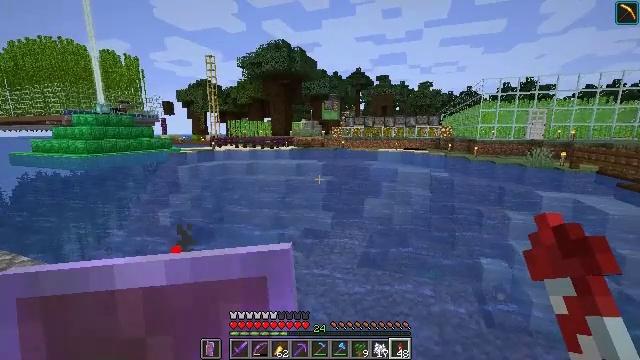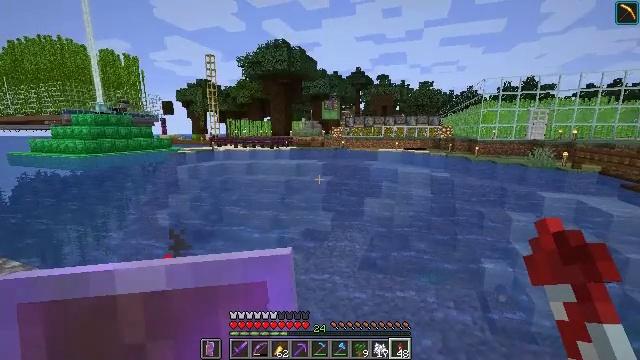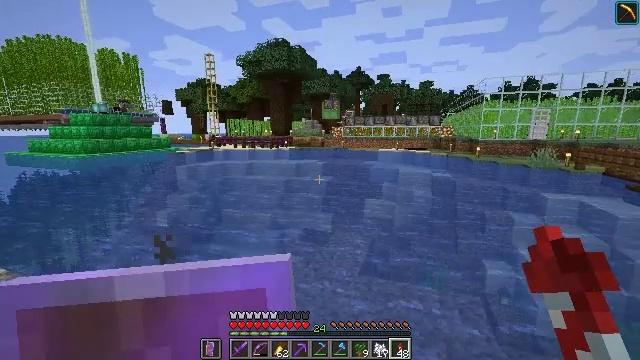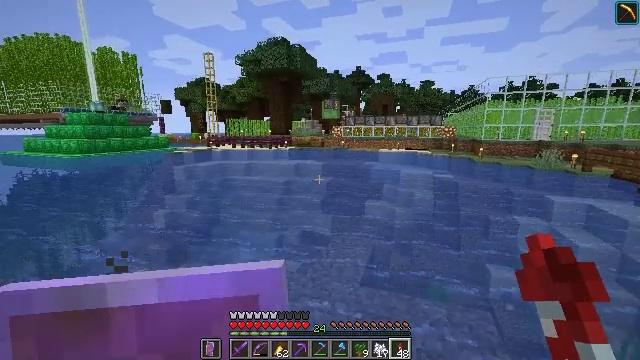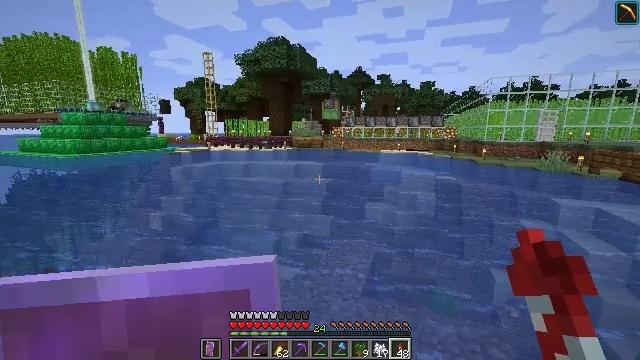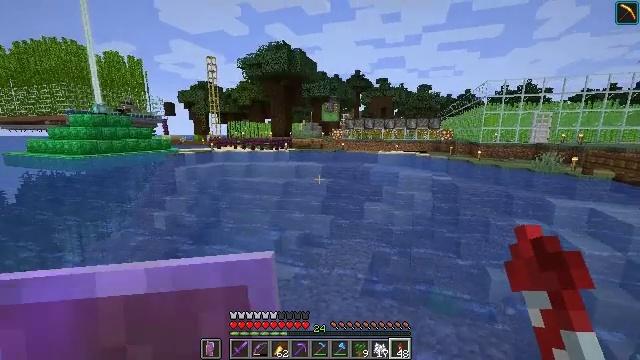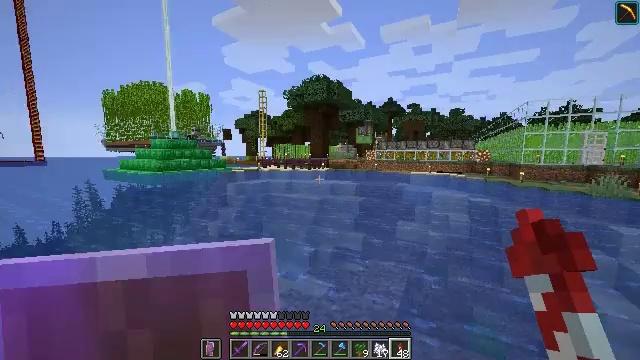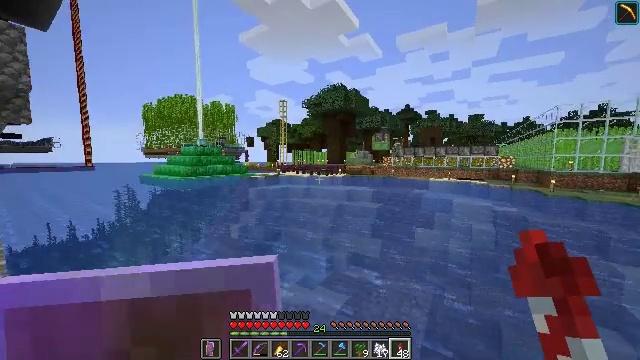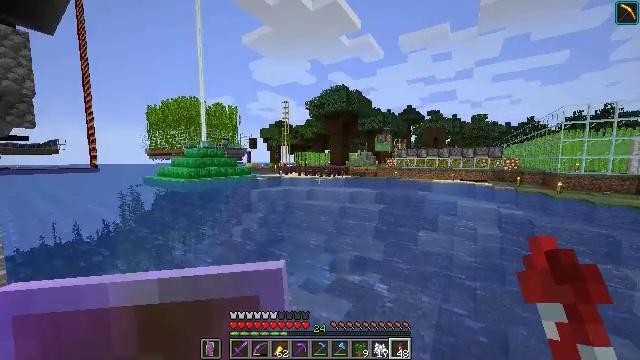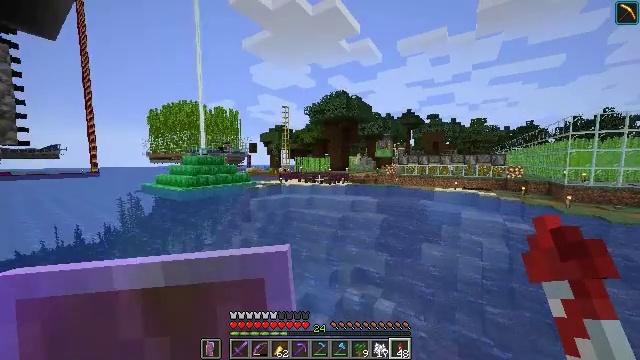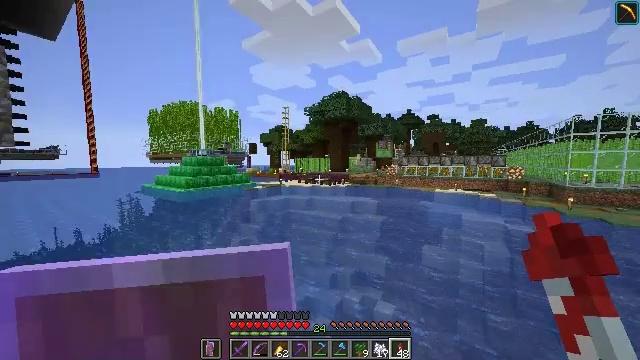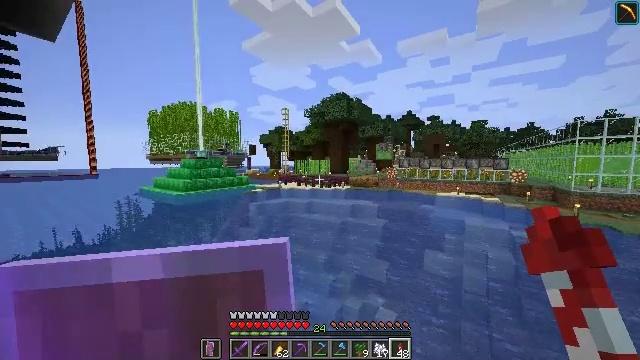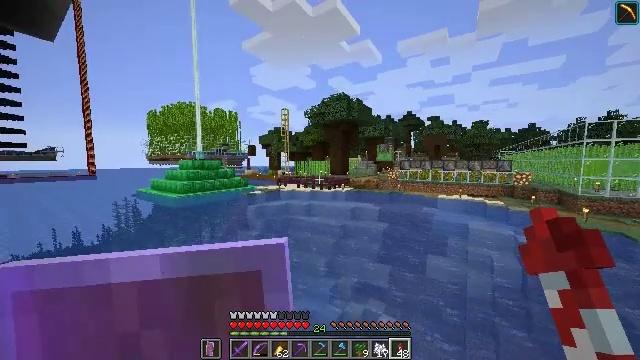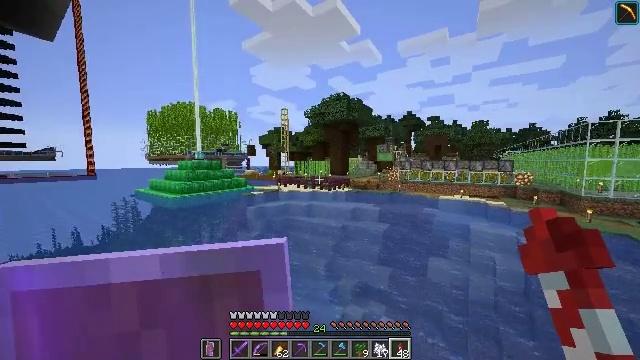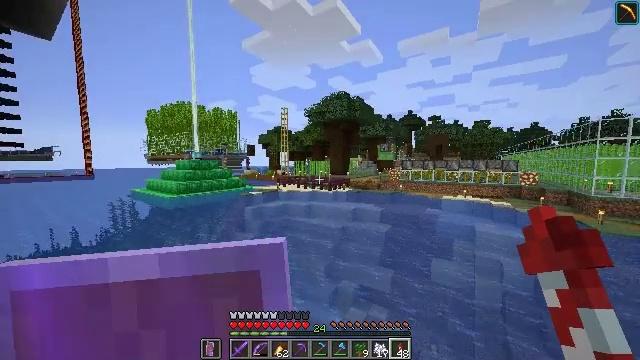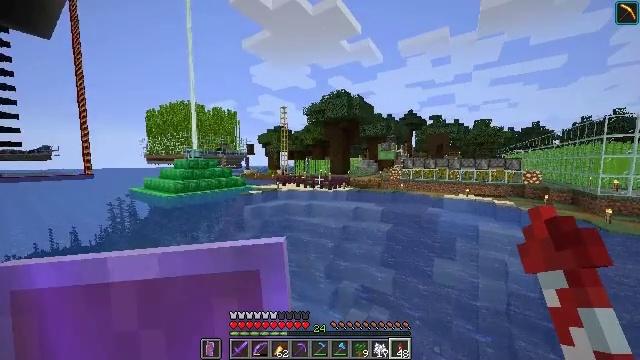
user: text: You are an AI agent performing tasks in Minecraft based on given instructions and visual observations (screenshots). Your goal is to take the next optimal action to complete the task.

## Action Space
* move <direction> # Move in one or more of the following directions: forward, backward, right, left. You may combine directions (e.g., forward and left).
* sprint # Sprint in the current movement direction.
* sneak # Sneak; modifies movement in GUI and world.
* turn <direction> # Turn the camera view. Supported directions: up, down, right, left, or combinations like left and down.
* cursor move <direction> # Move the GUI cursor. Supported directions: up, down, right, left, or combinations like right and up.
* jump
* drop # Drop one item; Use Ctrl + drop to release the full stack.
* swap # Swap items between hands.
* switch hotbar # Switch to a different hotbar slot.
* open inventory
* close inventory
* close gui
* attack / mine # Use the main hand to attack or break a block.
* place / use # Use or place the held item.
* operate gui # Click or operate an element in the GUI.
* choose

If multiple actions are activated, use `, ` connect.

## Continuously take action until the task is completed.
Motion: motion action
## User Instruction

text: Harvest dark oak log for resources.
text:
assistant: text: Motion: move forward
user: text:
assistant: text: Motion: move forward
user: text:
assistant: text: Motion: move forward
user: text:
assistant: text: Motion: move forward, sprint
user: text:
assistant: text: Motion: move forward, sprint
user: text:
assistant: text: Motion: move forward, sprint, turn left and up
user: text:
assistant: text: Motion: move forward, sprint, turn left and up
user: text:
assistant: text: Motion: move forward, sprint, jump
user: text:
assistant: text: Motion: move forward, sprint, jump
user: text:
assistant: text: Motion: move forward, sprint, jump
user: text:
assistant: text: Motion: move forward, sprint, jump
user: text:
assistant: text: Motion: move forward, sprint, jump
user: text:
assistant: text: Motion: move forward, sprint
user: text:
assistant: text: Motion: move forward, sprint
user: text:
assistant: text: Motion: move forward, sprint
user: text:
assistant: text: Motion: move forward, sprint, jump
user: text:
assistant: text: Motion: move forward, sprint, jump
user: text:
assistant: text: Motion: move forward, sprint, turn right and up, jump
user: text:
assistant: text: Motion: move forward, sprint, turn up, jump
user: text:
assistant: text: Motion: move forward, sprint, turn left and up, jump
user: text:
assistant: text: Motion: move forward, sprint, turn up, jump
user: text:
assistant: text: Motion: move forward, sprint, jump
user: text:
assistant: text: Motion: move forward, sprint, jump
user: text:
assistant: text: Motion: move forward, sprint, jump
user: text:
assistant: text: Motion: move forward, sprint, jump
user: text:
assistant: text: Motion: move forward, sprint, jump
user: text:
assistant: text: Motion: move forward, sprint
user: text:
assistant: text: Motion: move forward, sprint
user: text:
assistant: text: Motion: move forward, sprint
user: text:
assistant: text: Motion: move forward, sprint